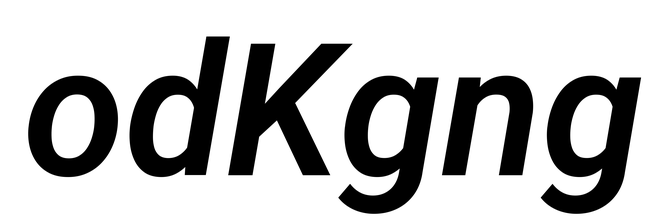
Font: Roboto-Italic_SemiBold_Italic